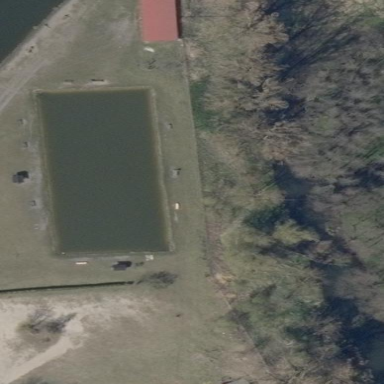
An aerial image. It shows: Pond surrounded by natural water.